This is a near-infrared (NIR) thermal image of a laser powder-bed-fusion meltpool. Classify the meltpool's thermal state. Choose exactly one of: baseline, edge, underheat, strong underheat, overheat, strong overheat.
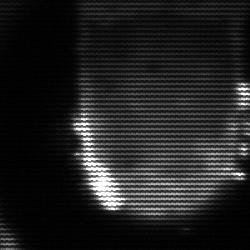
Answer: baseline